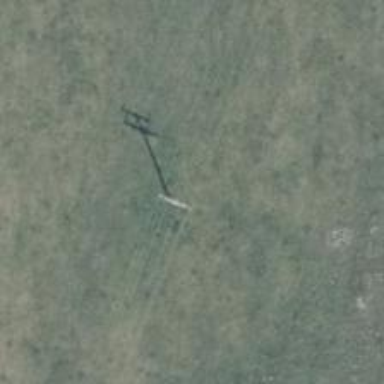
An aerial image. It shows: Power pole.